Question: I am new to RDF and, perhaps, my question is too silly to be asked.
I have the following workflow, which I am trying to be represent as an RDF. I understand the theories behind RDF and its uses, but I am stuck at how to get started to creating an RDF for this graph. I would appreciate any help.
Thanks in advance.
~Codera

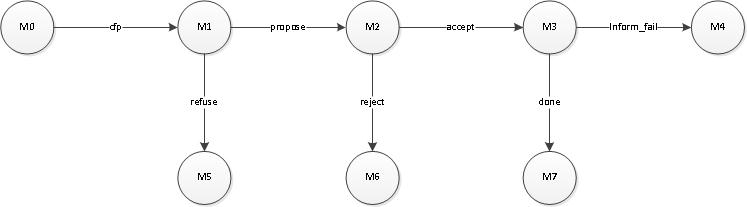
Answer: To start, you'd want to model the edges are RDF properties like:
'''
:propose rdf:type rdf:Property;
rdfs:label "propose".
:accept rdf:type rdf:Property;
rdfs:label "accept".
'''
Then you can use those to relate M(1..N):
'''
:M1 :propose :M2.
:M2 :propose :M3.
'''
That will roughly form an RDF graph representing the diagram you have above. You can attach additional properties to each M(1..N) as required by your application, or you can model them as rdfs:Class objects and have your properties relate instances of those classes.
If you have not read the <URL>.
As far as tools to build your application, your best bet to start with are either the <URL> APIs. They provide all the bits you'll need for reading, writing, and using RDF. I recommend Sesame, I think it's easier to use, and has more database options available. If you're not a Java programmer, there are some options out there, rdflib for python and dotNetRdf for .Net are a couple examples.